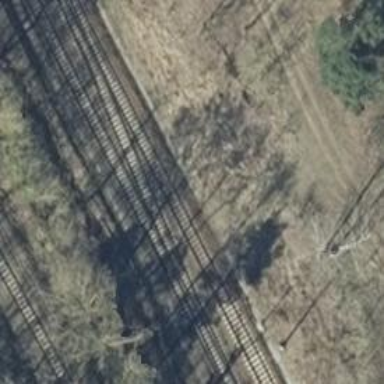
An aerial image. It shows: Railway track.